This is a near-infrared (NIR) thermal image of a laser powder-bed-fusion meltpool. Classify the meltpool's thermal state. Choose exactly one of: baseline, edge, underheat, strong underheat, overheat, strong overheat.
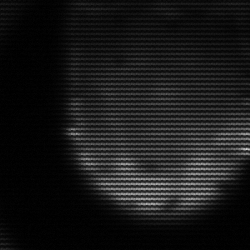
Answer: edge